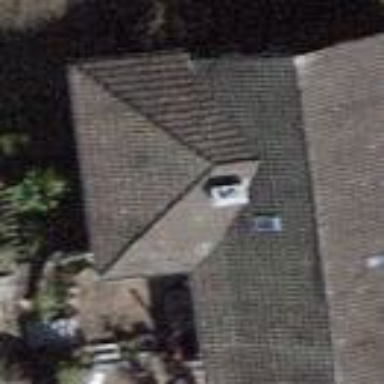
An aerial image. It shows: Building with tiled roof.